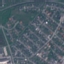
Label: Residential